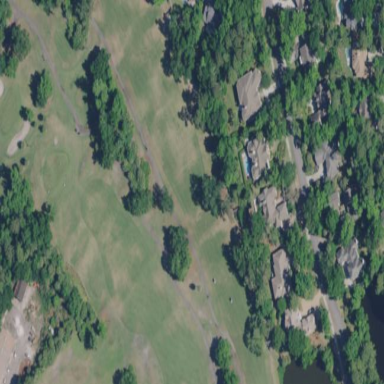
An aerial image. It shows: Grassy area designated as golf fairway.